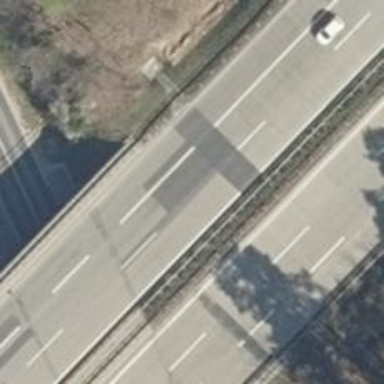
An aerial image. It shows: Concrete motorway.